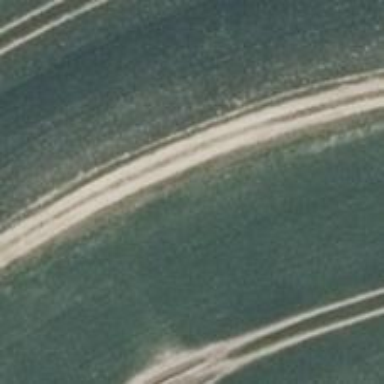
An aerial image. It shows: Dirt track with grade 3 tracktype.